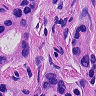
Metastatic tissue present: yes